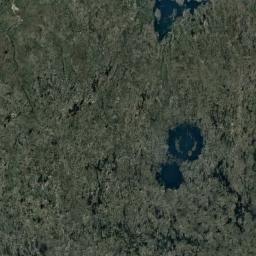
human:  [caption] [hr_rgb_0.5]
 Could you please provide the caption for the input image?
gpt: There is a large area of ​​dense brown bare land in a lake in a wetland .

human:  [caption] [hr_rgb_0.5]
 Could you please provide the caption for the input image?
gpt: About a third of this wetland is green .

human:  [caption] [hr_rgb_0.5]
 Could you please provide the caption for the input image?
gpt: The wetland consists of bare land, Dry plants and water .

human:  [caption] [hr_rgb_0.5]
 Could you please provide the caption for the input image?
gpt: Many waters of different sizes are surrounded by wetlands .

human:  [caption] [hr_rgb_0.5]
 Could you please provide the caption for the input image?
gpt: There are many green areas and some water areas on the wetland .